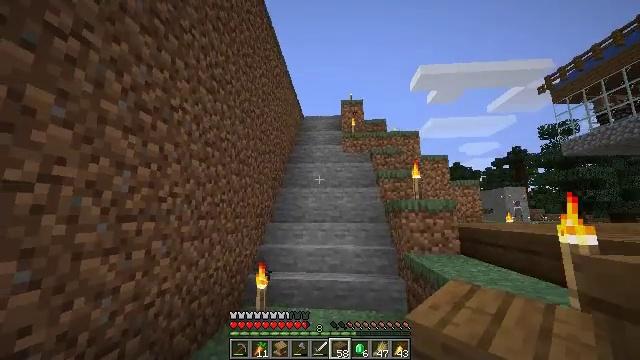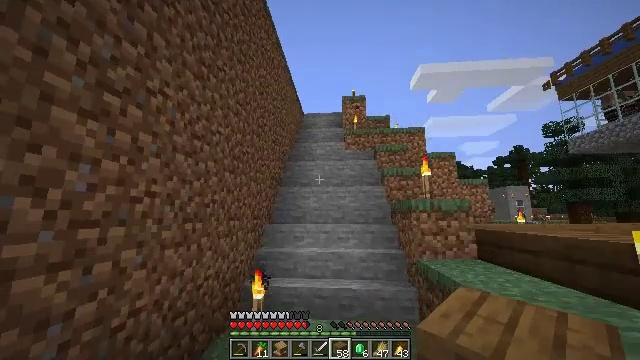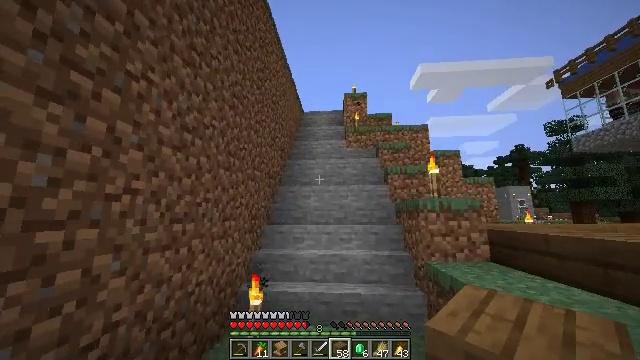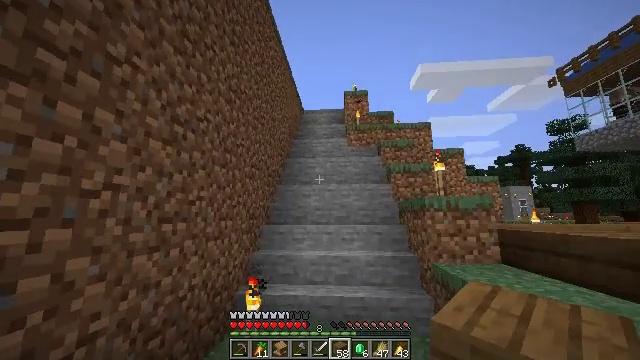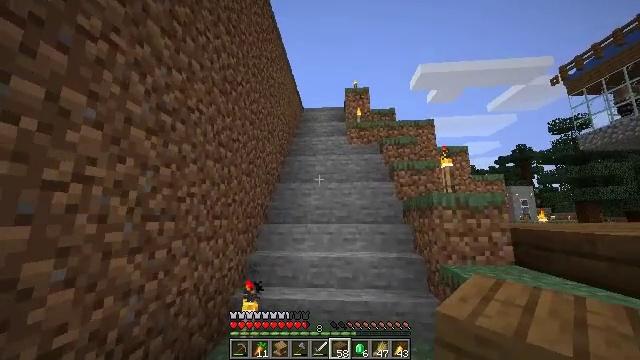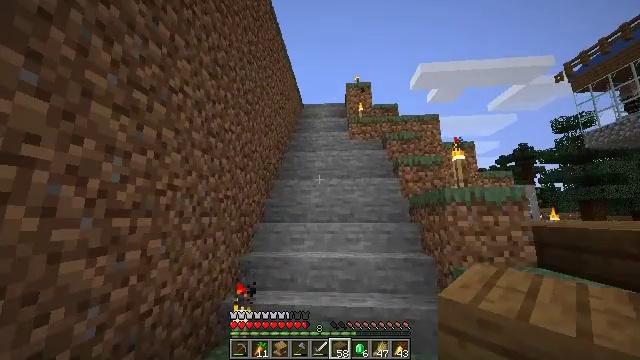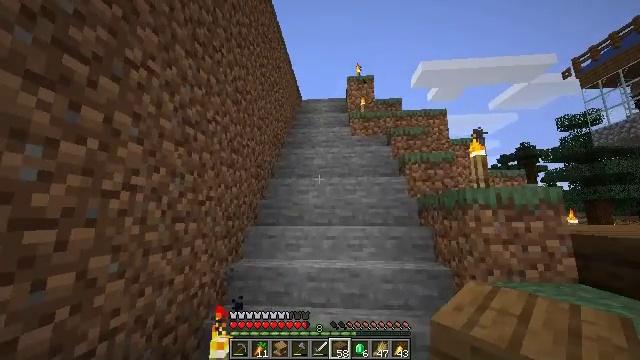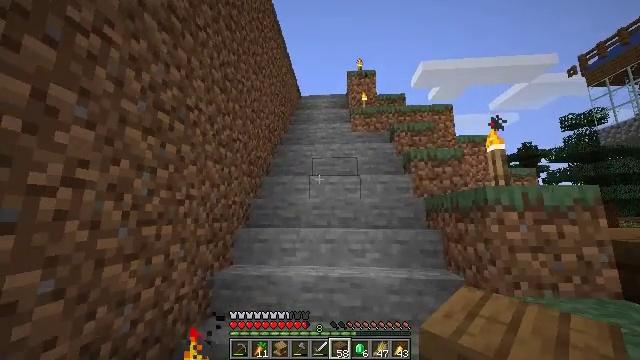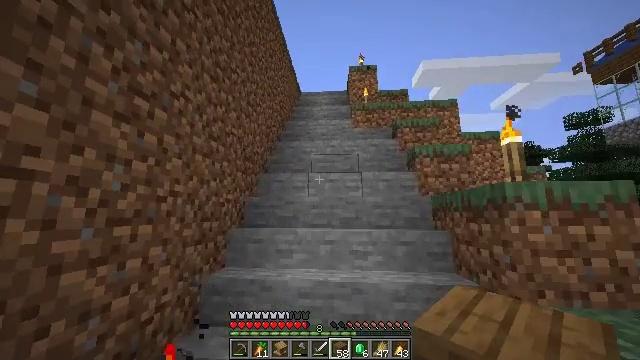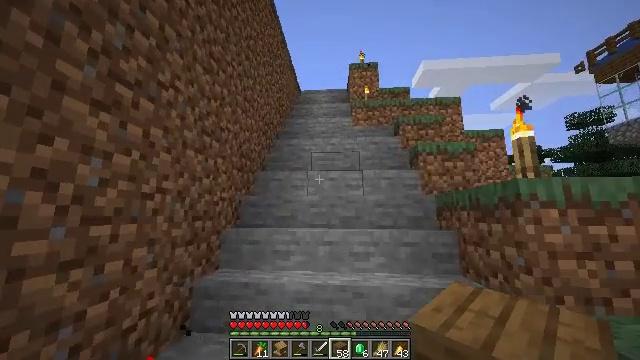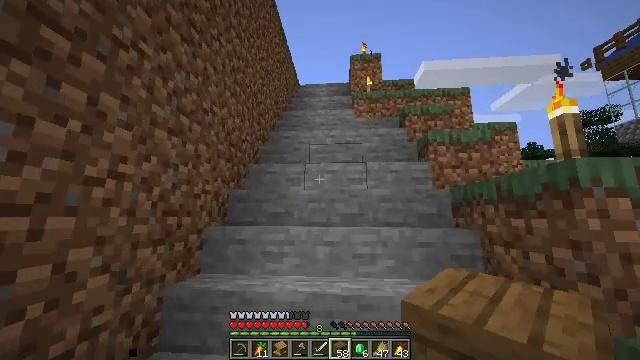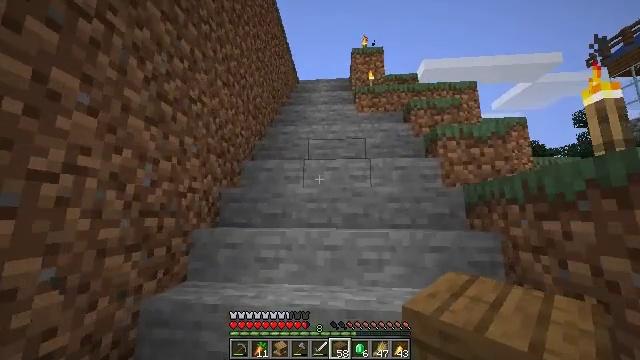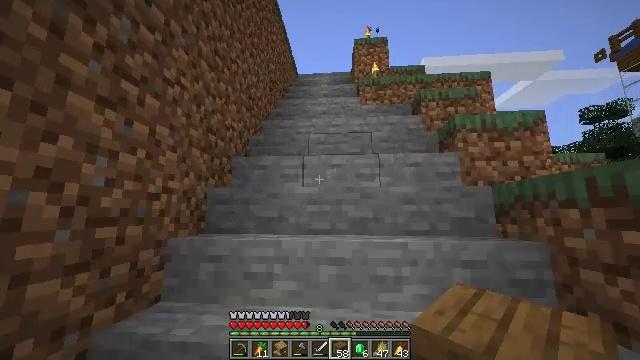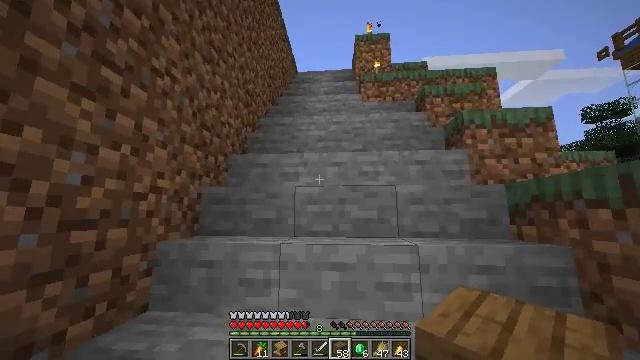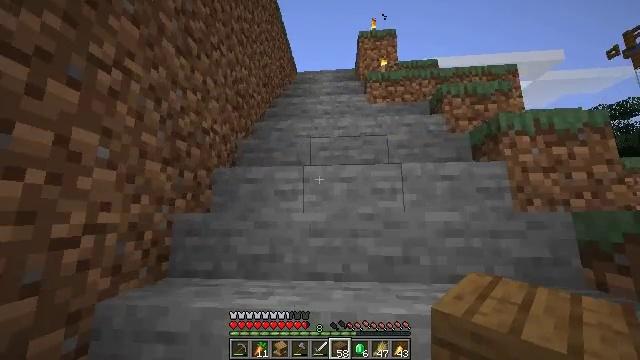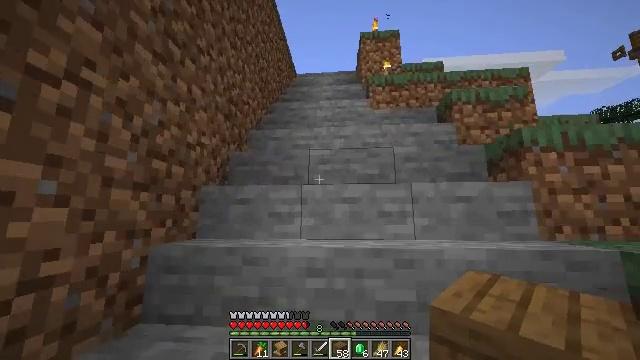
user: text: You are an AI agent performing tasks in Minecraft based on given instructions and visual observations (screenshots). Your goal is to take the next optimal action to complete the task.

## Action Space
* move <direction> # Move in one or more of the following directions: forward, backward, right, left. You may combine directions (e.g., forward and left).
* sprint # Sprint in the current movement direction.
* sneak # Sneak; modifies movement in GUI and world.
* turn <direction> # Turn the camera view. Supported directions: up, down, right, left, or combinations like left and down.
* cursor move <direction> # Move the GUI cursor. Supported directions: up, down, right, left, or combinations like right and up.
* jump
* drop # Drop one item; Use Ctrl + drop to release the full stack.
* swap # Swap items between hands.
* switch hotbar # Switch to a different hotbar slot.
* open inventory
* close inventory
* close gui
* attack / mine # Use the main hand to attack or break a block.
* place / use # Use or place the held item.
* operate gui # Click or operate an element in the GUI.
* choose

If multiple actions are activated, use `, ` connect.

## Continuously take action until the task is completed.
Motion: motion action
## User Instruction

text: Break the bamboo stalk.
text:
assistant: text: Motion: move forward, sprint
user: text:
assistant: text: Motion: move forward
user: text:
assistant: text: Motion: move forward
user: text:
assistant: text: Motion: move forward
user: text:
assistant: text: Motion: move forward
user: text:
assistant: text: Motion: move forward, sprint
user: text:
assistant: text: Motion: move forward, sprint
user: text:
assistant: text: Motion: move forward, sprint
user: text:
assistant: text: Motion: move forward
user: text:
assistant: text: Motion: move forward
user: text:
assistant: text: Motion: move forward
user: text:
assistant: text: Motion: move forward
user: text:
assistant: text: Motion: move forward
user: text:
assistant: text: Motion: move forward, jump
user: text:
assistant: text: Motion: move forward, jump
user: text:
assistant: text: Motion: move forward, jump
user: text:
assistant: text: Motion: move forward, jump
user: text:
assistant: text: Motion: move forward, jump
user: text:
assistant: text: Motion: move forward, jump
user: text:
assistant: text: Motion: move forward, jump
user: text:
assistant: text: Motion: move forward, jump
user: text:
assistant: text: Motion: move forward, turn down, jump
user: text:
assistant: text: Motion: move forward, turn right and down, jump
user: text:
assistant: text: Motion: move forward, turn right, jump
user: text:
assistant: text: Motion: move forward, turn down, jump
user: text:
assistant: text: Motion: move forward, sprint, turn down, jump
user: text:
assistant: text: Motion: move forward, sprint, turn down, jump
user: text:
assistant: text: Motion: move forward, sprint, turn down, jump
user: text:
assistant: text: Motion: move forward, sprint, turn down, jump
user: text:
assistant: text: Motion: move forward, sprint, turn down, jump